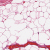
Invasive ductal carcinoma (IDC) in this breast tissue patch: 0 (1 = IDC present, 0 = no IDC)